Question: My problem is the following, I want to sum up all values of the column 'new_results_reported', which have the 'Overall_Outcome' 'Positive' and belong to the state 'Alabama'.
Filter out all columns that have the 'state_name' Alabama, have an 'overall_outcome' 'Positive' and display the sum of them in the column 'new_results_reported'.
'''
state_name object
overall_outcome object
date object
new_results_reported int64
total_results_reported int64
dtype: object
'''
output of 'new_results_reported' from state 'Alabama' should be in Integer
I did some research and came up with something like:
'''
for overall_outcome in table1:
if overall_outcome != 'Positive':
'''
Unfortunately, I have absolutely no idea how to set up functions or how to do it best.
I would appreciate your help very much.

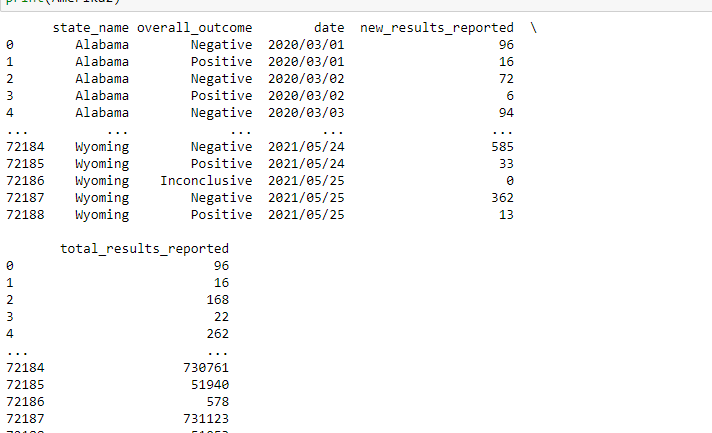
Answer: Based on the hints that you have given in your question,the following code will do the work. Please research on some builtin python function like 'zip' which will zip the elements of same index of many lists.
I assume that your dataframe name is 'table1'
'''
total_sum = 0
for state_name, overall_outcome, dt, new_results_reported in zip(table1['state_name'].values.tolist(), table1['overall_outcome'].values.tolist(),table1['date'].values.tolist(), table1['new_results_reported'].values.tolist()):
ndt = int(str(dt)[:4])
if (state_name == 'Alabama') and (overall_outcome == 'Positive') and (ndt == 2020):
total_sum += int(new_results_reported)
print(total_sum)
'''